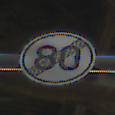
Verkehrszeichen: EndeGeschwindigkeit80
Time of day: Midday
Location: Outdoor (Urban)
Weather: Clear
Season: NotSpecified
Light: Natural